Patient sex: M
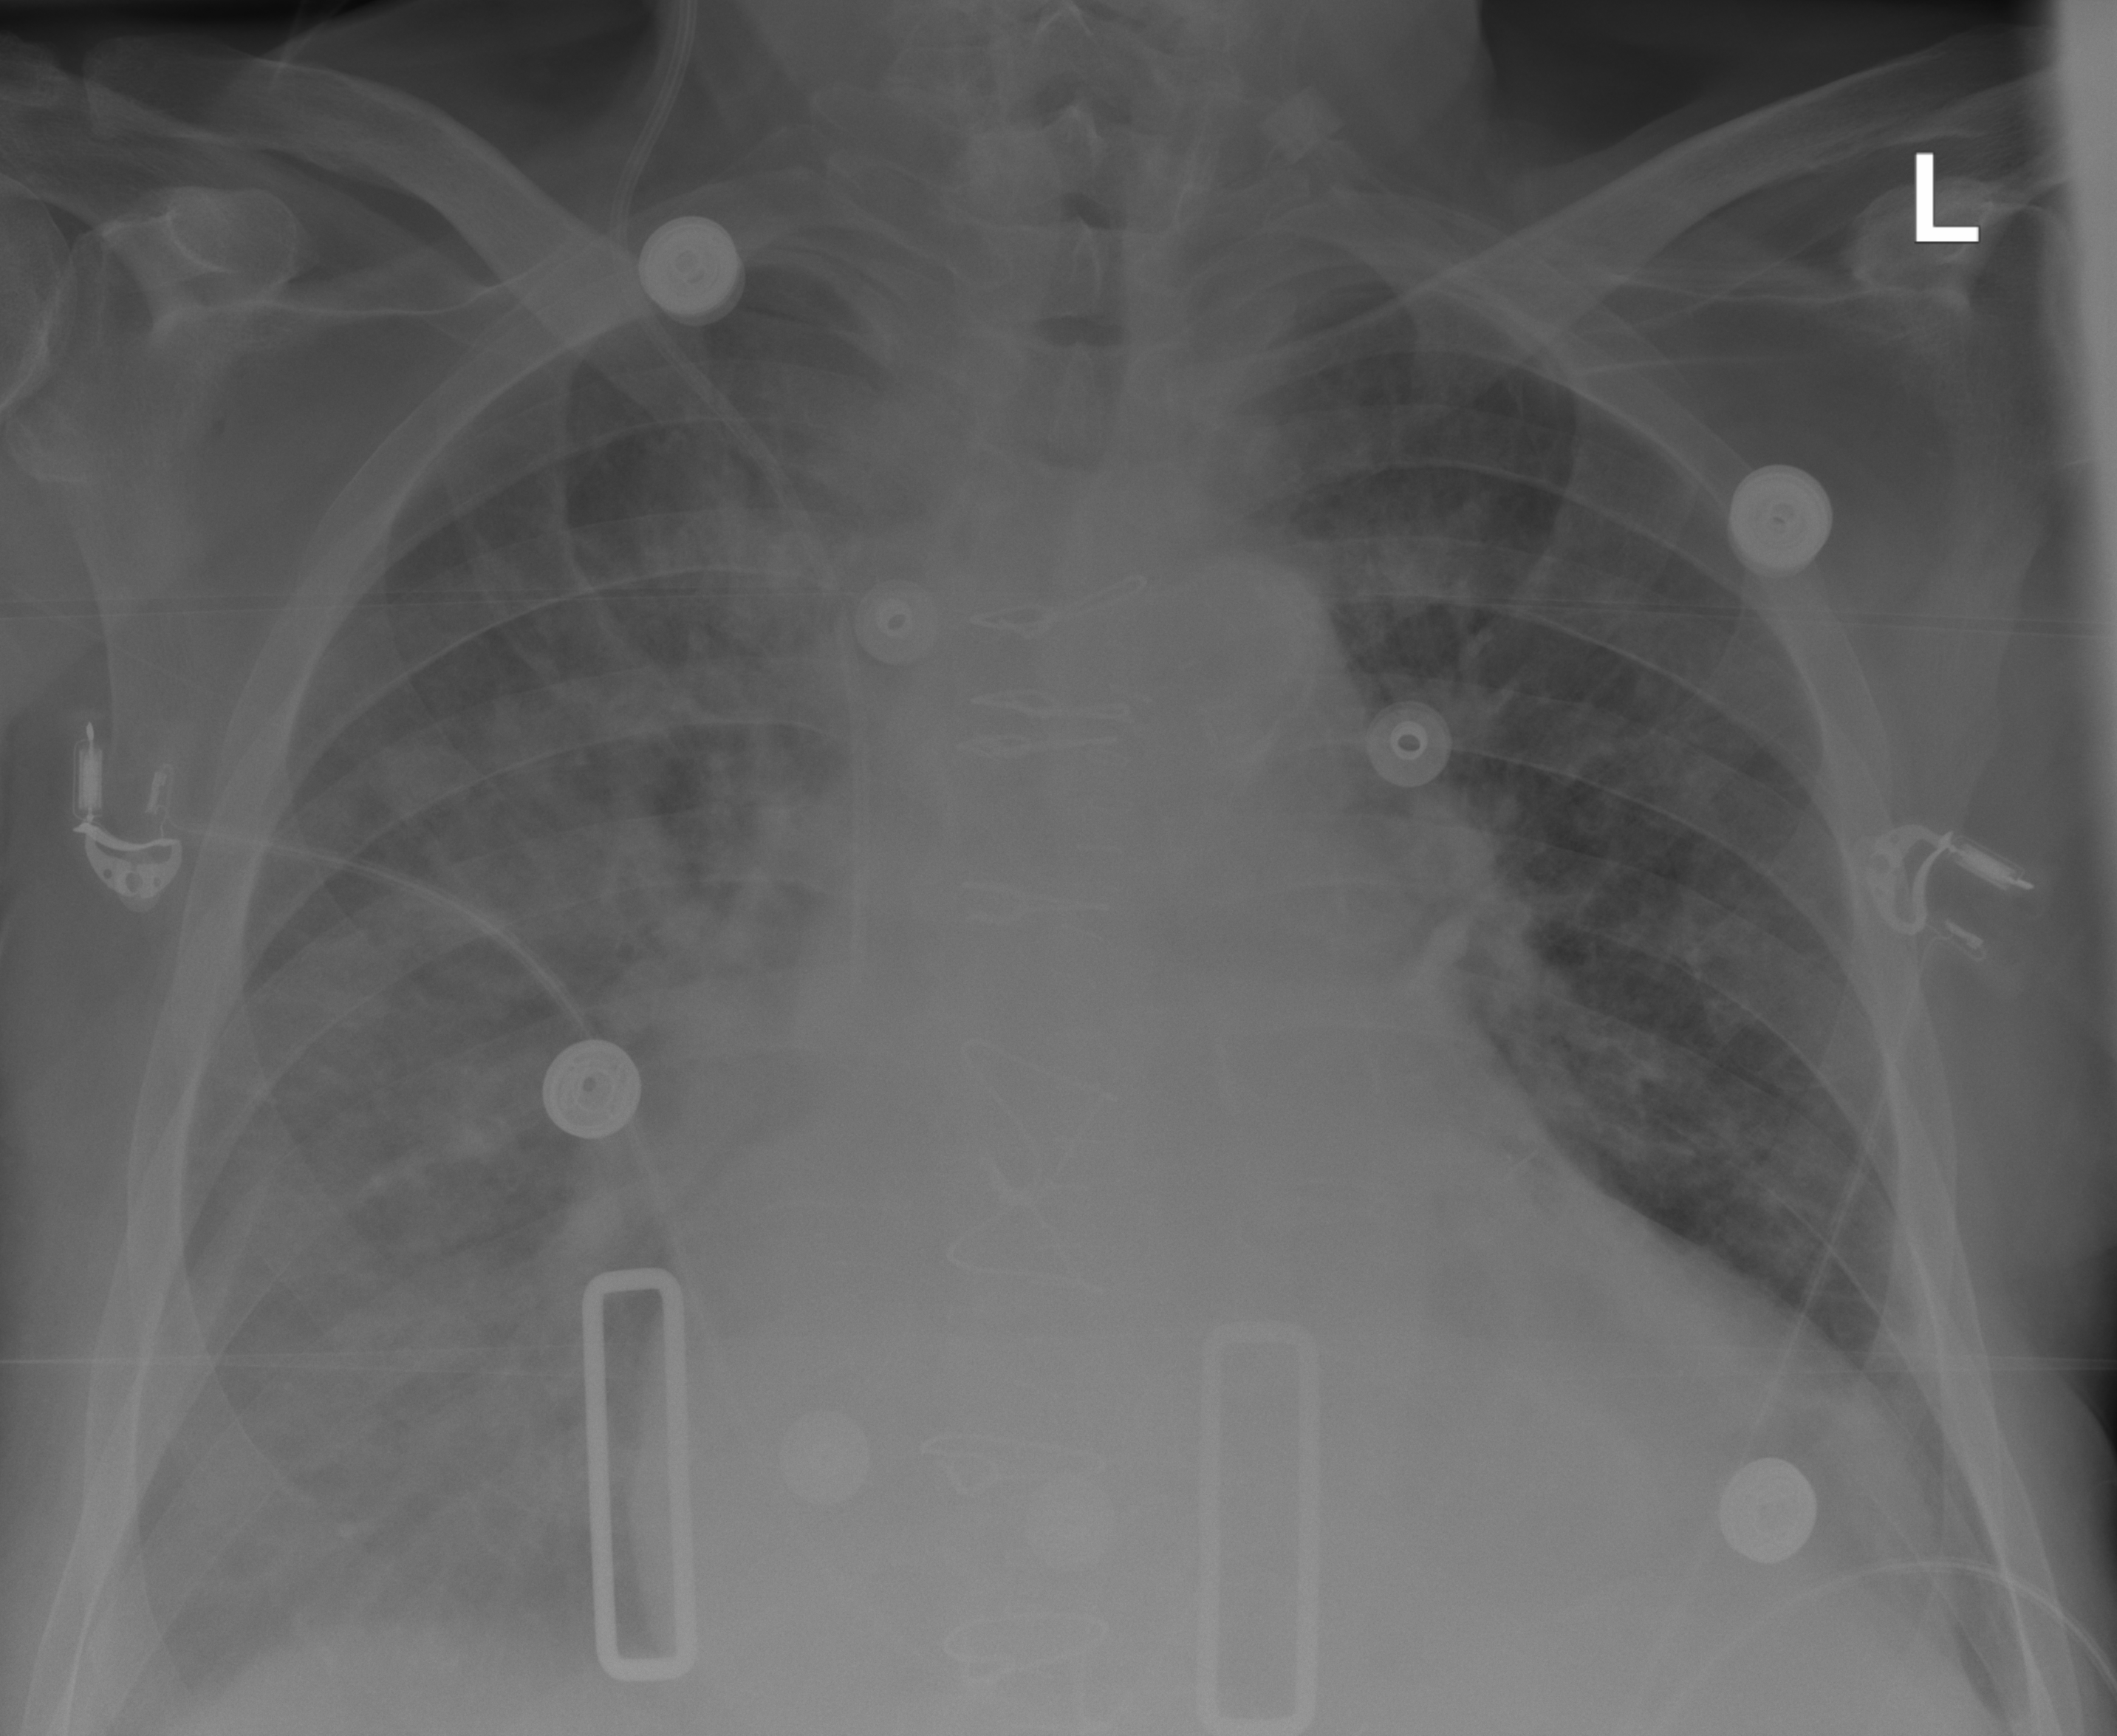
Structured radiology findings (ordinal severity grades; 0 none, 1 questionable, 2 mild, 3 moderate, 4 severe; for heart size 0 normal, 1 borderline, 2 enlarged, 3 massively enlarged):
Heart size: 2
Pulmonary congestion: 3
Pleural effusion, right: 0
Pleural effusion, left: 0
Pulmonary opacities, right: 3
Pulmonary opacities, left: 2
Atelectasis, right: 0
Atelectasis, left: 0